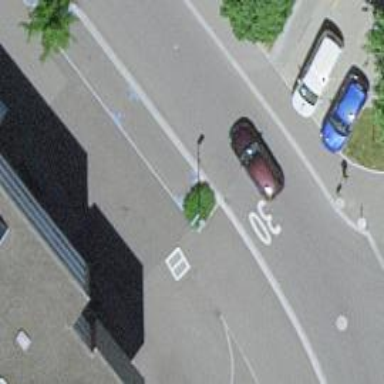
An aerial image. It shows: Unmarked road crossing.